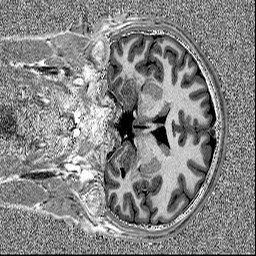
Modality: MP2RAGE
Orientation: coronal
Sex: male